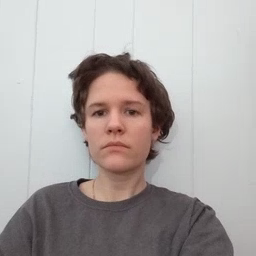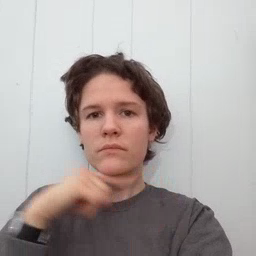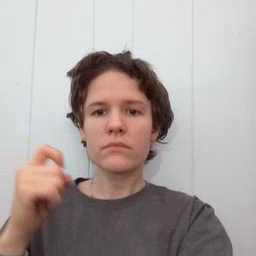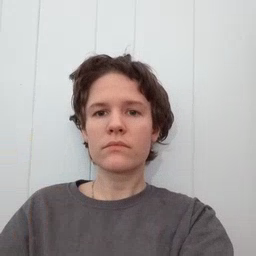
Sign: dry